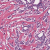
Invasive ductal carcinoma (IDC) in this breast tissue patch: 1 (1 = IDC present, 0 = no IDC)